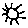
Label: sun